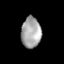
Tissue: lung
Cell type: Others
Senescence score: 0.1894
Nuclear area (px): 601
Mean DAPI intensity: 164.24